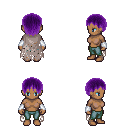
a pixel art fantasy rpg character, female body template, human, dark skin, gray tattered cape, teal pants, purple plain hairstyle, white cloth bracers, four views (front, back, left, right), 2x2 character sprite sheet, small pixel art, hard edges, no anti-aliasing